Question: I have a Grid which has several children, one of which is a ScrollViewer. I want the Grid to size itself based on all of its children the ScrollViewer, which I want to just take up the space that is created by sizing the Grid for the rest of its children. (For example, the Grid is 2x2 and the ScrollViewer is in Row 0, Column 0, and so the other three Grid entries are enough to determine the dimensions of the Grid.)
Is there a nice way to do this? I've looked into creating a Custom Panel either to replace the Grid or to contain the ScrollViewer, but at no point during the MeasureOverride/ArrangeOverride calls do I ever get a call which can tell me about the final width/height of the grid row/column I care about (eg, Row 0, Column 0).
One thought I had was to derive from Grid and call the base MeasureOverride/ArrangeOverride but remove the ScrollViewer from the Children of the Grid right before the call (and put it back afterwards), but messing with the visual tree during layout computation seems like a bad idea.
Here's an example:
'''
<Grid x:Name="LayoutRoot" Background="White">
<Grid VerticalAlignment="Top" HorizontalAlignment="Left">
<Grid.RowDefinitions>
<RowDefinition/>
<RowDefinition/>
</Grid.RowDefinitions>
<Grid.ColumnDefinitions>
<ColumnDefinition/>
<ColumnDefinition/>
</Grid.ColumnDefinitions>
<ScrollViewer Grid.Row="0" Grid.Column="0" ScrollViewer.HorizontalScrollBarVisibility="Auto" ScrollViewer.VerticalScrollBarVisibility="Auto">
<Button Height="300" Width="300"/>
</ScrollViewer>
<Button Grid.Row="1" Grid.Column="0" Height="100" Width="100" Content="1,0"/>
<Button Grid.Row="0" Grid.Column="1" Height="100" Width="100" Content="0,1"/>
<Button Grid.Row="1" Grid.Column="1" Height="100" Width="100" Content="1,1"/>
</Grid>
</Grid>
'''
I would like the size of the Grid to not change as the size of the Button in the ScrollViewer changes - e.g., I want the Grid to give the ScrollViewer the 100x100 square that is determined by the rest of the Grid's contents. And if I changed each of the 3 100x100 buttons to be 200x200, I would want the ScrollViewer to get 200x200, etc.
Pavlo's example gets me the closest so far, with the Grid rows/columns appropriately sized, but ScrollViewer does not adapt to the Size given to it when Arrange is called. See below:

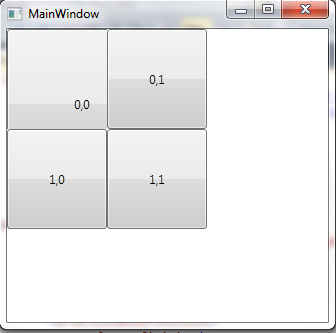
Answer: If I understood correctly what you want, then you can do the following trick. Create a decorator that will ask for 0 space during the Measure stage and will arrange the child with all the given space at the Arrange stage:
'''
public class NoSizeDecorator : Decorator
{
protected override Size MeasureOverride(Size constraint) {
// Ask for no space
Child.Measure(new Size(0,0));
return new Size(0, 0);
}
}
'''
And your XAML will look like this:
'''
<Grid x:Name="LayoutRoot" Background="White">
<Grid VerticalAlignment="Top" HorizontalAlignment="Left">
<Grid.RowDefinitions>
<RowDefinition/>
<RowDefinition/>
</Grid.RowDefinitions>
<Grid.ColumnDefinitions>
<ColumnDefinition/>
<ColumnDefinition/>
</Grid.ColumnDefinitions>
<my:NoSizeDecorator Grid.Row="0" Grid.Column="0">
<ScrollViewer ScrollViewer.HorizontalScrollBarVisibility="Auto" ScrollViewer.VerticalScrollBarVisibility="Auto">
<Button Height="300" Width="300" Content="0,0"/>
</ScrollViewer>
</my:NoSizeDecorator>
<Button Grid.Row="1" Grid.Column="0" Height="100" Width="100" Content="1,0"/>
<Button Grid.Row="0" Grid.Column="1" Height="100" Width="100" Content="0,1"/>
<Button Grid.Row="1" Grid.Column="1" Height="100" Width="100" Content="1,1"/>
</Grid>
</Grid>
'''